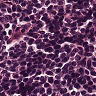
Metastatic tissue present: no